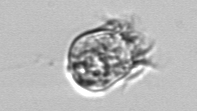
Label: Leegaardiella_ovalis